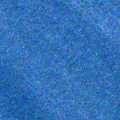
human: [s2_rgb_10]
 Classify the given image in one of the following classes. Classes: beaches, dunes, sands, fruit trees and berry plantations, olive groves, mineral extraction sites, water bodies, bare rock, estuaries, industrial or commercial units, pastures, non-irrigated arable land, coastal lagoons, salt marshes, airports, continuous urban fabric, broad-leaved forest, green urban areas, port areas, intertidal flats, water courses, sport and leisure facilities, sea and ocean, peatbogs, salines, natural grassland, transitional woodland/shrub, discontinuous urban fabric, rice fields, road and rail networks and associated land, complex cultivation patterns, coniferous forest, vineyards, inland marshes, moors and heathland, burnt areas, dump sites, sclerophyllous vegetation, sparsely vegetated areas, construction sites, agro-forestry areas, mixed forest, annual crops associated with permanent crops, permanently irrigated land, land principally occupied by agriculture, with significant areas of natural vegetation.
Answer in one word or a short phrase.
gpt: sea and ocean